Question: Here is my 'manifest.json', just in case for reference.
'''
{
"manifest_version": 2,
"name": "Results app", "description": "This extension helps
calculate your total and percentage.", "version": "1.0",
"permissions": ["http://www.example.com/*"],
"page_action": {
"default_icon": {
"19": "icon.jpg"
},
"default_title": "",
"default_popup": "popup.html"
},
"content_scripts": [
{
"matches": ["http://www.example.com/*"],
"js": ["contentscript.js"]
}
]
}
'''
How do I get 'pageaction' icon to be displayed on the site which matches the criteria as given in manifest.json.
I tried <URL> but no avail.
Generally, now how can I get 'pageaction' icon to be displayed??
I got this error

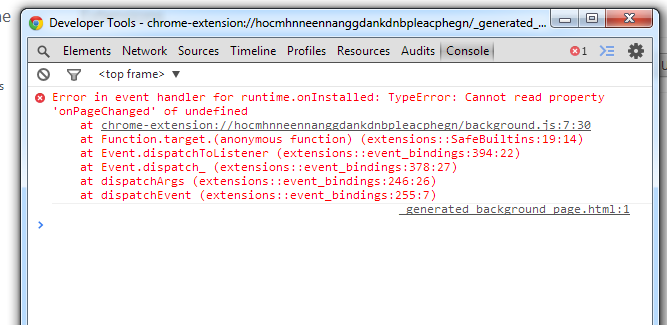
Answer: The best way to show the page action button (since Chromium 33) is via the <URL> API:
For example, to show the page action on 'example.com' and its subdomains, the following code can be used:
'''
chrome.runtime.onInstalled.addListener(function() {
chrome.declarativeContent.onPageChanged.removeRules(undefined, function() {
chrome.declarativeContent.onPageChanged.addRules([{
conditions: [
new chrome.declarativeContent.PageStateMatcher({
pageUrl: {
hostSuffix: 'example.com'
}
})
],
actions: [new chrome.declarativeContent.ShowPageAction()]
}]);
});
});
'''
Do not forget to add the 'declarativeContent' and '*://*.example.com/' permissions to your manifest file.
See the documentation of the <URL> for usage details.